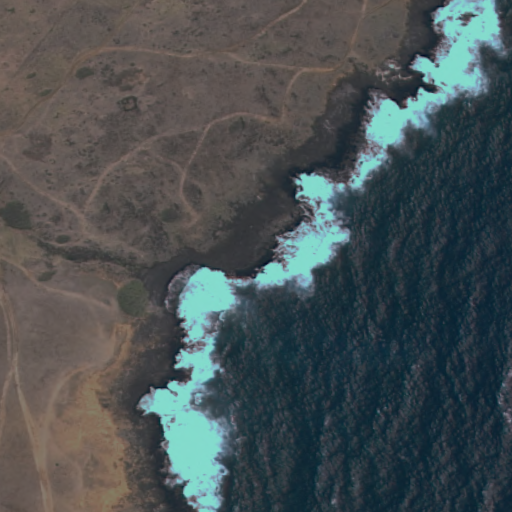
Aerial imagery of cape in Hawaii named Awāwaloa containing only unknown